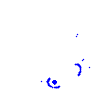
Particle: pion